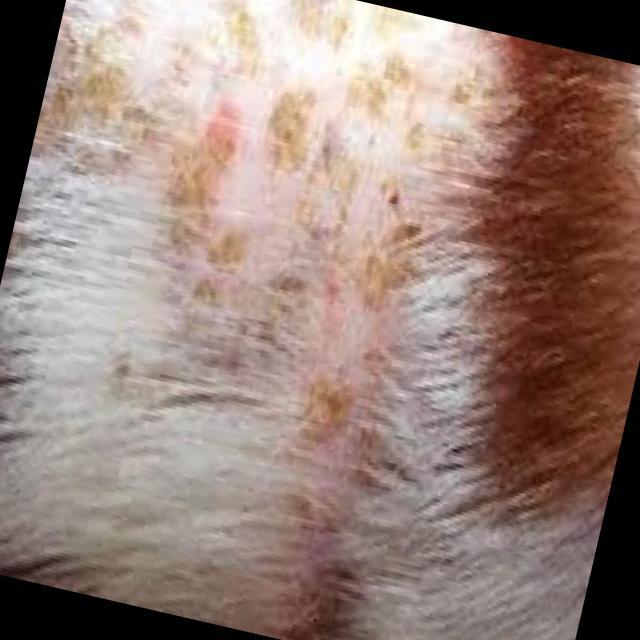
Canine hypersensitivity reaction — allergic skin response with urticaria, erythema, pruritus, and angioedema. May be food, environmental, or flea allergy related.